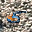
Label: 5